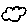
Label: cloud